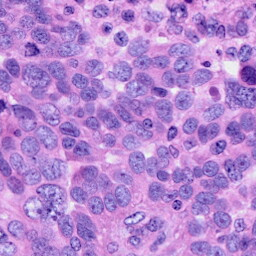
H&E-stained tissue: Ovarian